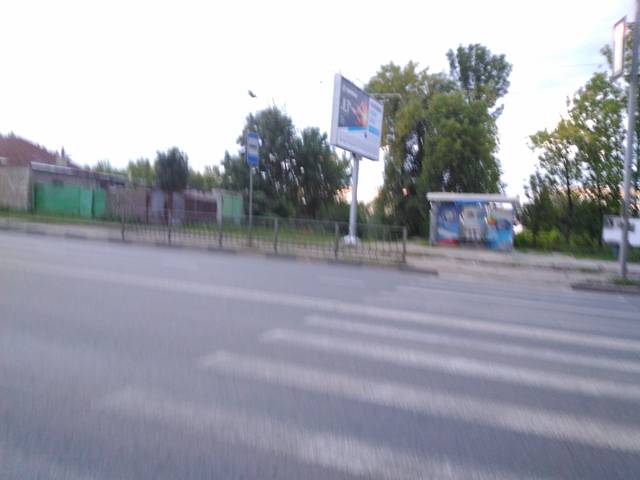
Region: Russia
Coordinates: 54.277, 48.339